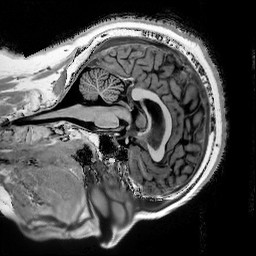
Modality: T1w
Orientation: sagittal
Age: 54
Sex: male
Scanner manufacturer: siemens
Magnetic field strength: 3 T
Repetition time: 5 s
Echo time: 0.00298 s